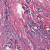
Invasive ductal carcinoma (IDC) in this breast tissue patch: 1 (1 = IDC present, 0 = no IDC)